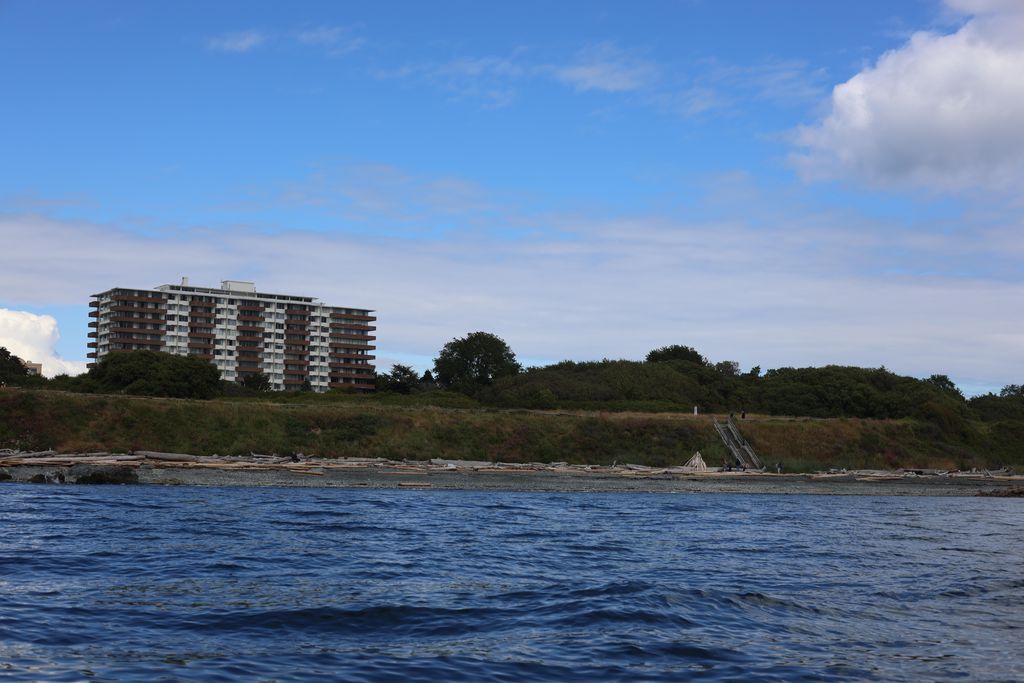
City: victoria